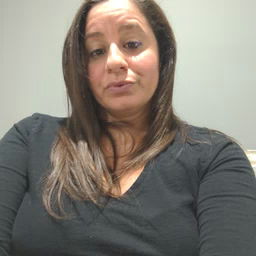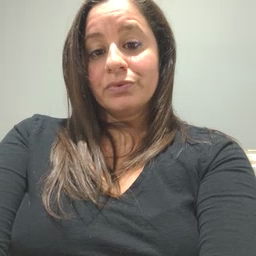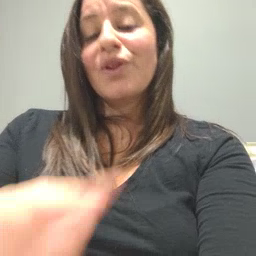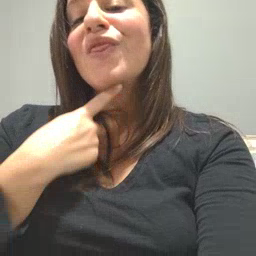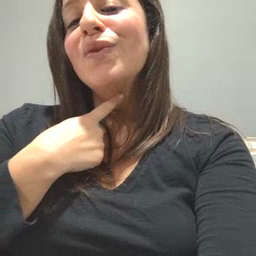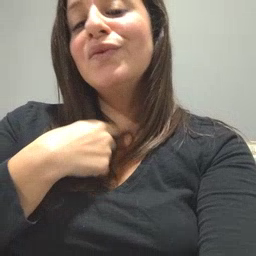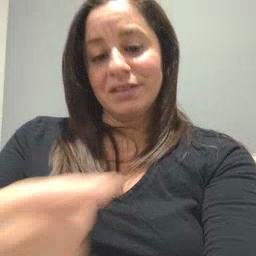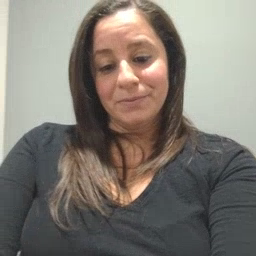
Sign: thirsty